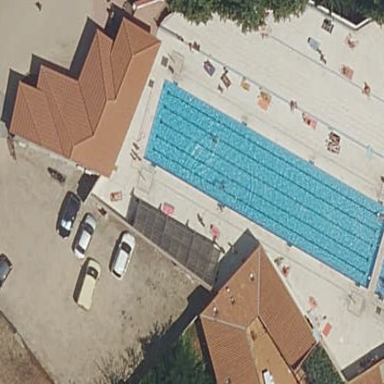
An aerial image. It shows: Swimming pool located in leisure land.